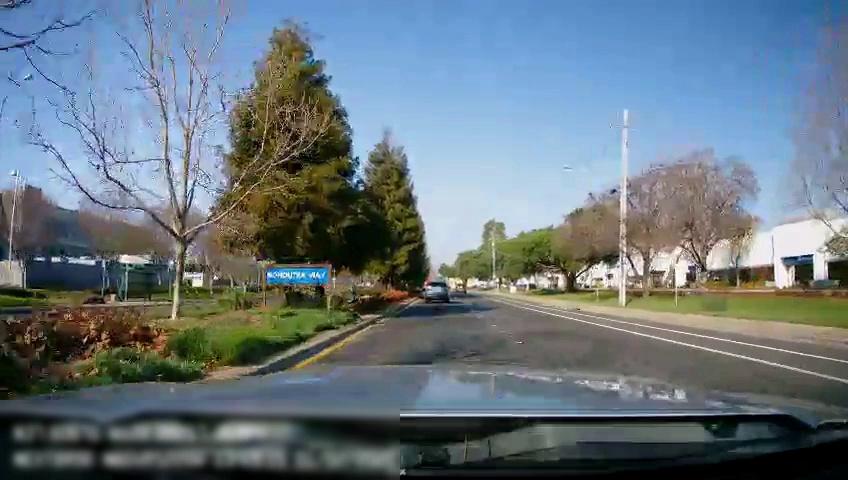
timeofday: Day
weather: Sunny
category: Drivable Space
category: Vehicles | SUV
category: Vehicles | SUV
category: Lanes | Alternate Lane
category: Lanes | Alternate Lane
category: Lanes | Alternate Lane
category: Lanes | Current Lane